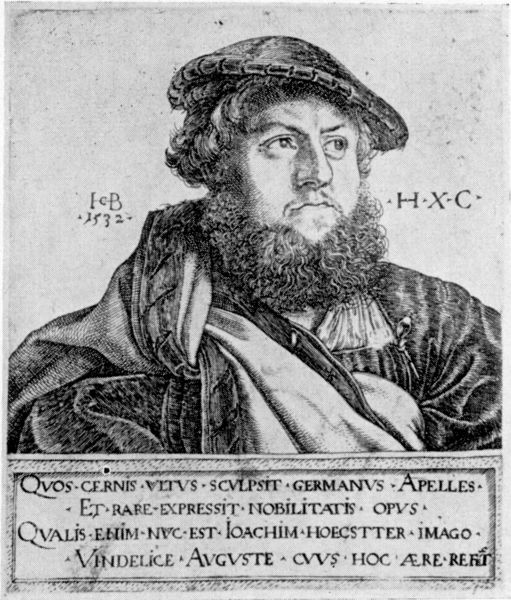
Titel: Bildnis des Joachim Hoecstter
Künstler: Jakob Bink
Institution: (Seriendruck)
Schlagwörter: mann, schatten, umhang, weiß, frisur, haar, hut, licht, mund, nase, schwarz, stirn, zeichnung, blick, schal, bart, kappe, mütze, augen, falten, rahmen, vollbart, bildnis, herr, portrait, porträt, signatur, gewand, mantel, brustbild, lippen, locken, renaissance, schulter, schrift, datierung, grafik, graphik, schriftzug, schnäuzer, tafel, inschrift, büste, grimmig, deutsch, überwurf, jahreszahl, druck, druckgraphik, monogramm, schraffur, radierung, stich, barrett, schwarzweiß, text, fürst, nasenloch, talar, barett, krageb, seitenblick, zahl, ziffer, mittelalter, gelehrter, kupferstich, august, latein, lateinisch, schirft, schriftfeld, spätmittelalter, römische zahl, zerzaust, römische ziffer, 1532, hxc, germanus apelles, joachim hobstetter, #kragen, baldung, hcx, innitialen